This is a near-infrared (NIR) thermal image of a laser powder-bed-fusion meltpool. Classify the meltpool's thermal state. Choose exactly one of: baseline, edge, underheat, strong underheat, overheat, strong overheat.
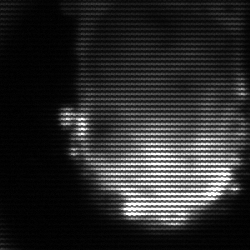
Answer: baseline